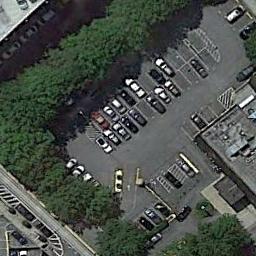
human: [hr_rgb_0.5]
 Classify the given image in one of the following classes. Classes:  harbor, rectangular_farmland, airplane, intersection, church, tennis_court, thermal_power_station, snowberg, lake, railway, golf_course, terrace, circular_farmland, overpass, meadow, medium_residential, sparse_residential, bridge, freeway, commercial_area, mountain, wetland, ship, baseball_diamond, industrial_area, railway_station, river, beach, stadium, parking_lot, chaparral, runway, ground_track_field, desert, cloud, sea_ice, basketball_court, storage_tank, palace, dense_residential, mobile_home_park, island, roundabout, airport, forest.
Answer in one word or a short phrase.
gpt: parking_lot